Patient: sex F, age 59
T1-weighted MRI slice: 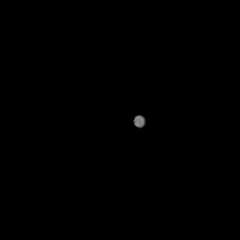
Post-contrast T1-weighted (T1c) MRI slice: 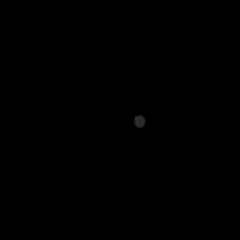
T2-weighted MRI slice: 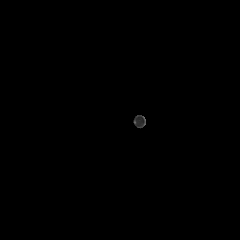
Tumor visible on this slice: no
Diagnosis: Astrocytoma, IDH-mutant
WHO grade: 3